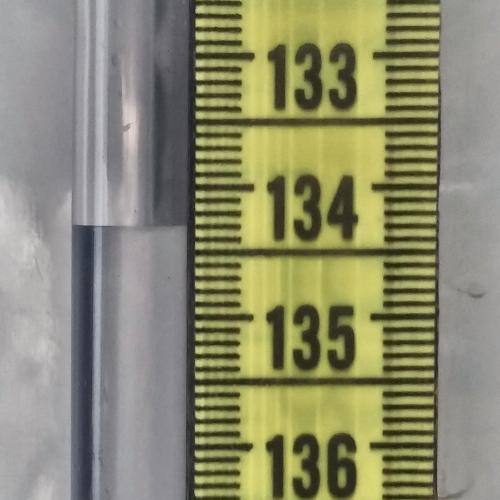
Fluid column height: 134.3 cm